Interaction volume radius: 10 \u00c5
Interaction volume height: 35 \u00c5
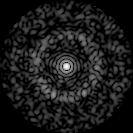
Disorder parameter: 0.8213